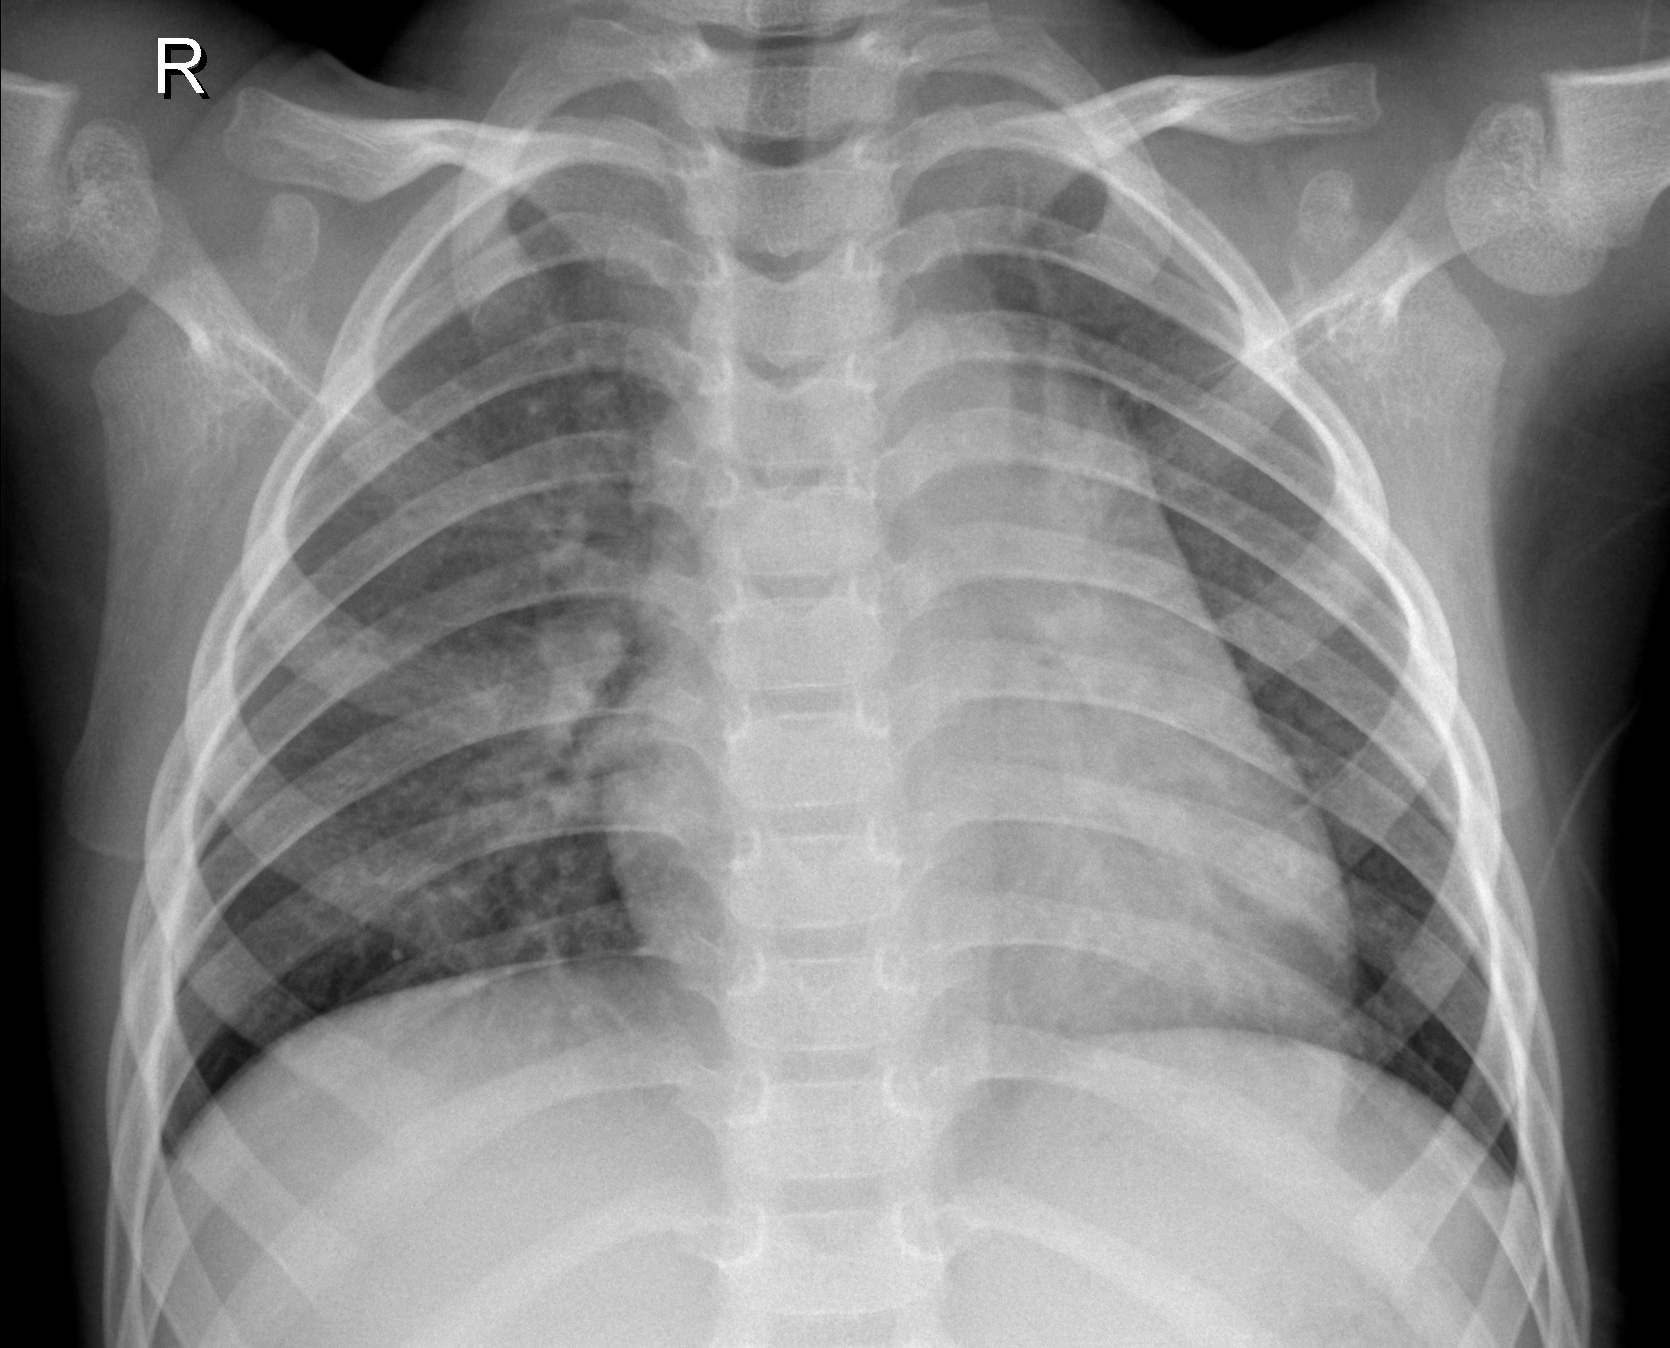
Diagnosis: NORMAL